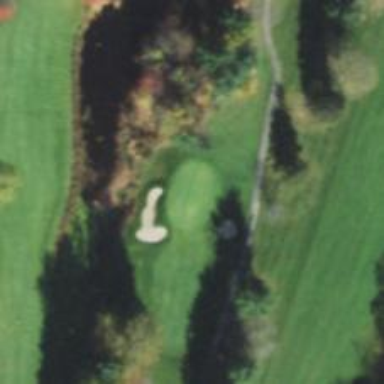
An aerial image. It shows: View of golf hole.